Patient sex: F
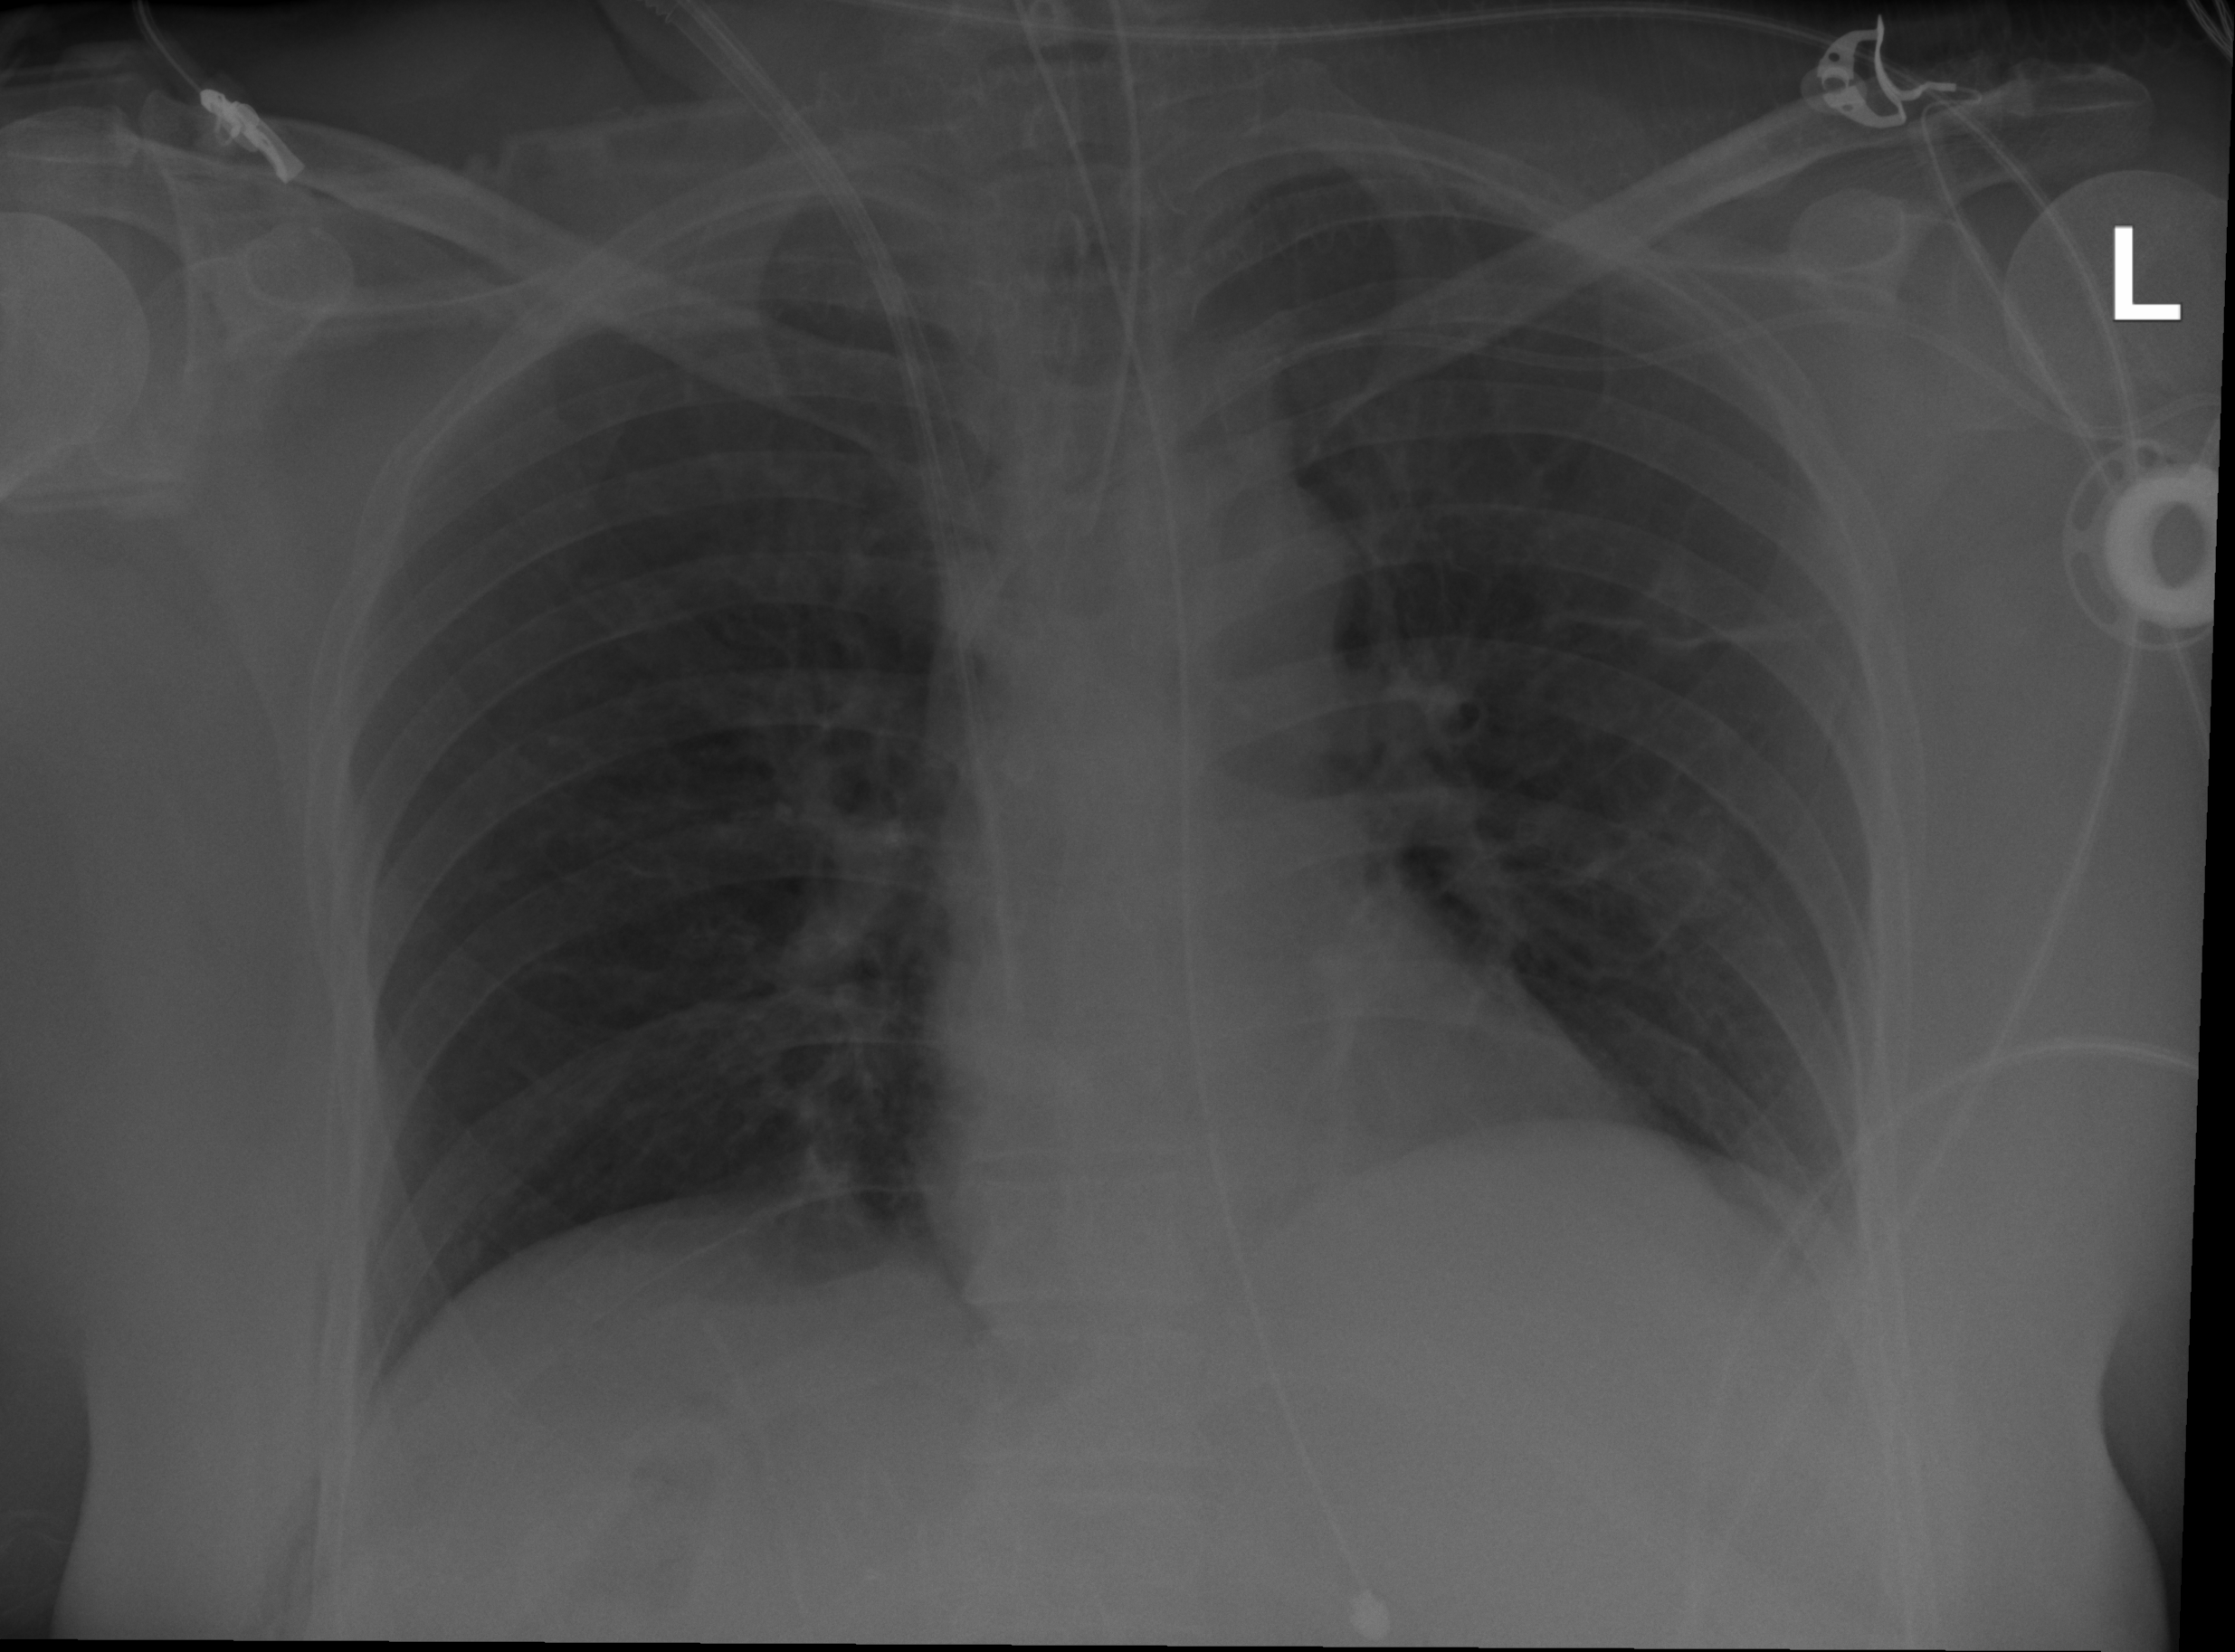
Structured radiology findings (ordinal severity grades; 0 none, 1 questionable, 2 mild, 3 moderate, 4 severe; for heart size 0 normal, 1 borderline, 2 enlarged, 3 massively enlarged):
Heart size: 0
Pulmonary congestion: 0
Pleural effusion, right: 0
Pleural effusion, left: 1
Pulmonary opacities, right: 0
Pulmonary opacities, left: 0
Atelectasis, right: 0
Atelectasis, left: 2